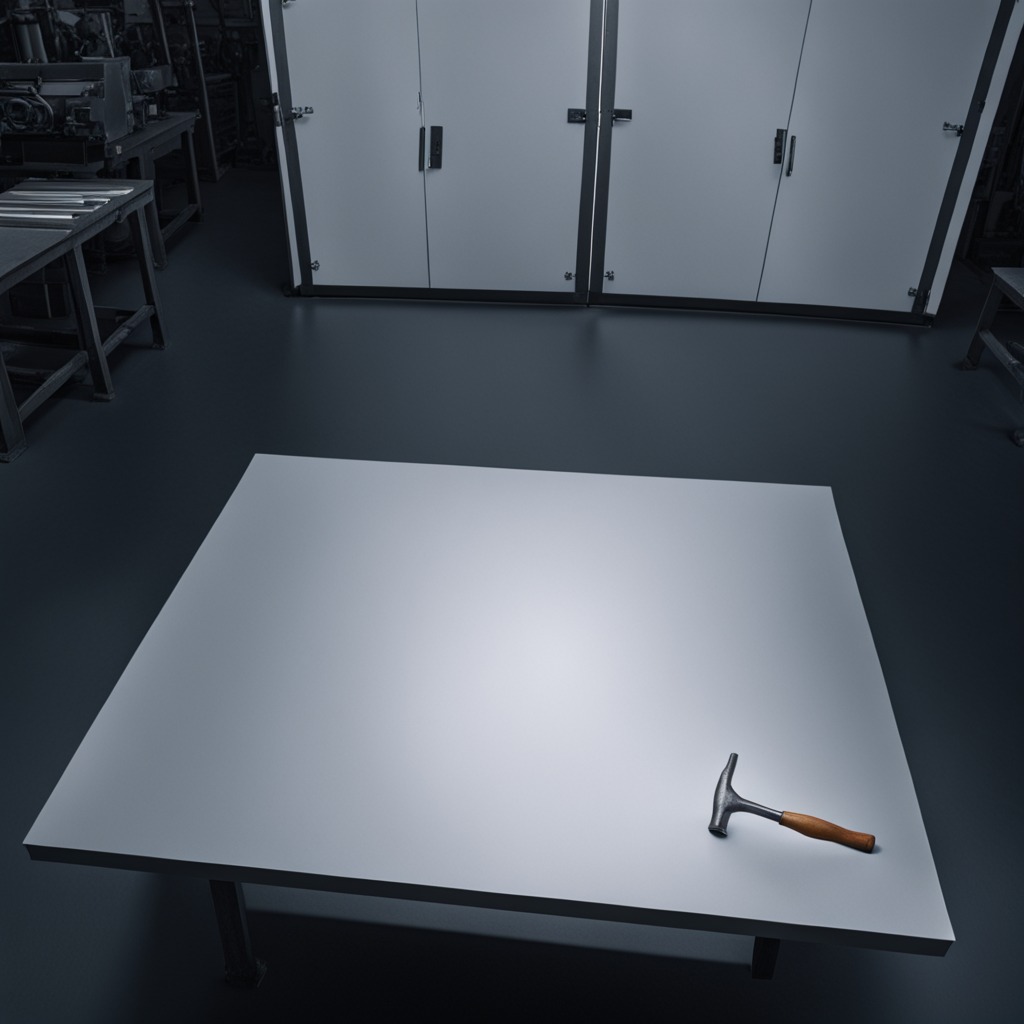
A hammer is lying on the clean empty table in the basement in the evening soft directional lighting on the tabletop realistic grain studio-quality clarity centered framing